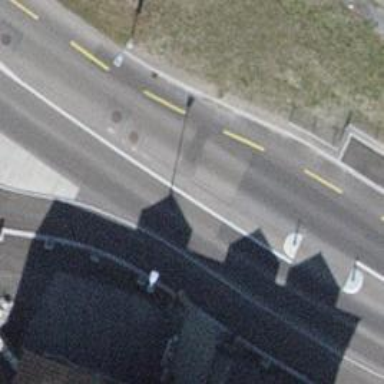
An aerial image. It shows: Primary highway with asphalt surface and dedicated lane for cycling on the left.